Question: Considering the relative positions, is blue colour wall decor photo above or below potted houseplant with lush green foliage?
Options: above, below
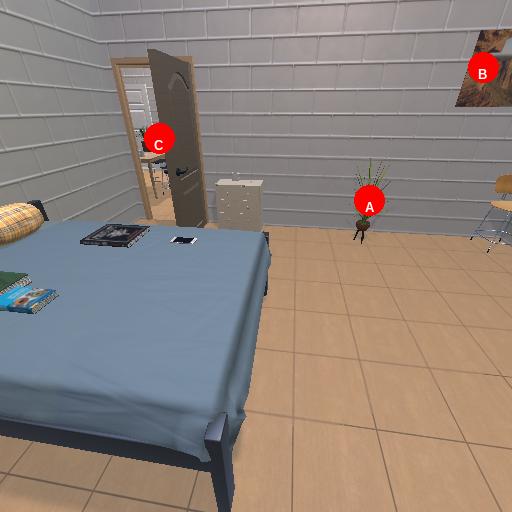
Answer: above